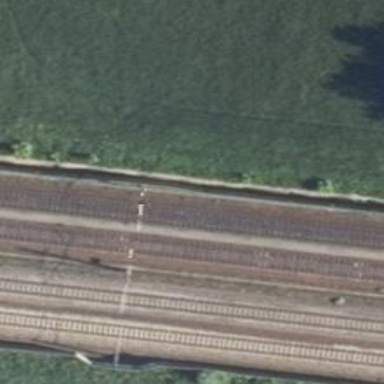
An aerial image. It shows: Milestone along the railway with catenary mast.